Question: Could anyone help me? I am struggling to remove margin in TextFormField.

Below is the code.
'''
class TextFieldItemTemp extends StatelessWidget {
@override
Widget build(BuildContext context) {
return TextFormField(
decoration: InputDecoration(
isDense: true,
errorText: 'This field is required',
contentPadding: EdgeInsets.zero,
filled: true,
fillColor: Colors.white,
errorBorder: UnderlineInputBorder(
borderSide: BorderSide(color: Colors.red, width: 3.0),
),
border: UnderlineInputBorder(
borderSide: BorderSide(color: Colors.red, width: 3.0),
),
),
);
}
}
'''
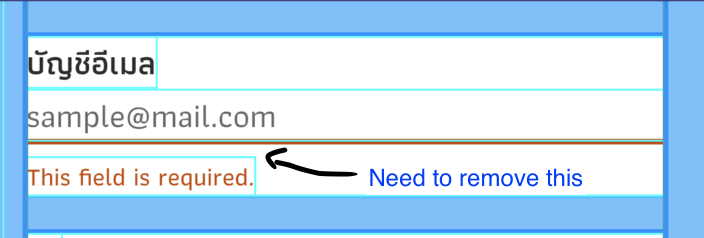
Answer: You can add 'errorStyle: TextStyle(height: 0.7),' to .